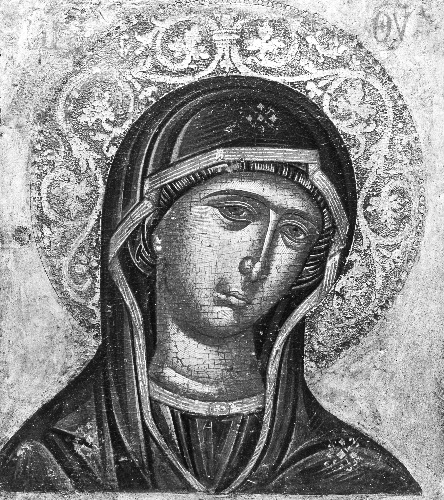
Title: Head of the Virgin
Artist: Emmanuel Tzanès
Artist bio: Greek, active by 1636–died 1690
Object type: Painting
Classification: Paintings
Medium: Tempera on wood, gold ground
Dimensions: 8 3/8 x 7 1/8 in. (21.3 x 18.1 cm)
Department: European Paintings
Credit line: Gift of Mrs. Henry Morgenthau, 1933
Accession year: 1933
Repository: Metropolitan Museum of Art, New York, NY
Tags: Virgin Mary